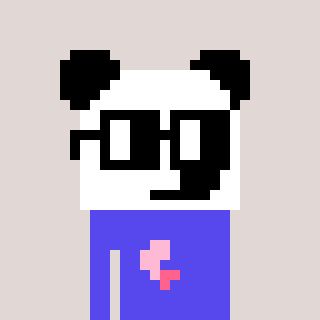
a pixel art character with square black glasses, a panda-shaped head and a computerblue-colored body on a warm background